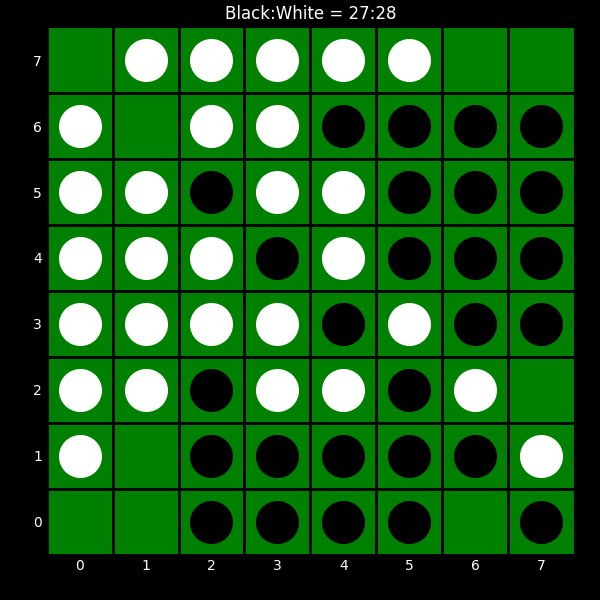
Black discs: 27
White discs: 28